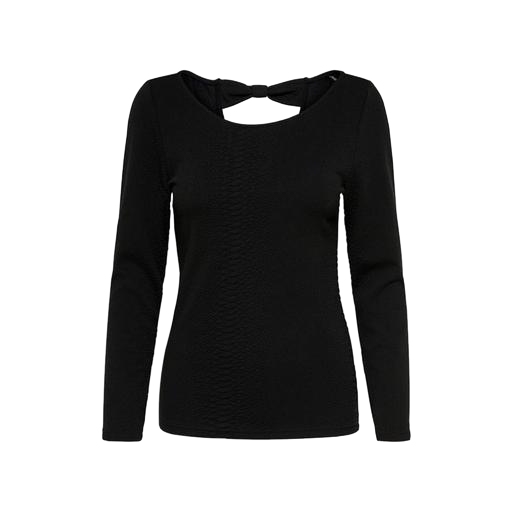
long-sleeve t-shirt only macy, black three-quarter-sleeve top only macy, long-sleeve top, white background